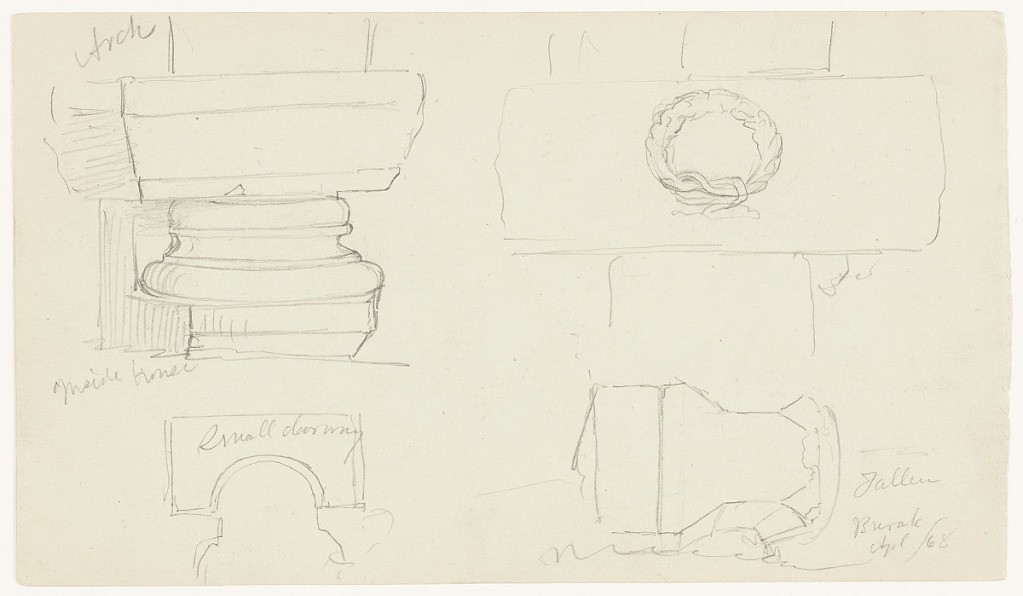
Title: Architectural Sketches, Burak, Syria
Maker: Frederic Edwin Church, American, 1826–1900
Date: April 27, 1868
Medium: Graphite on gray-green wove paper; verso: graphite
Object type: Drawing
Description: Architectural sketches showing four details of ancient Roman ruins near Burak (also spelled Burraq), Syria. Base of arch visible upper left, a stone with a carved wreath shown upper right, the arch of a small doorway at lower left, and a fallen column capital is visible at lower right.

Verso: Architectural sketches showing two views of ancient stone walls near Burak (also spelled Burraq), Syria. At left, a ruinous arch is viewed obliquely, and at right, a wall with two windows is shown.